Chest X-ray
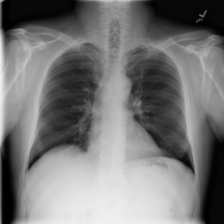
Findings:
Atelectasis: negative
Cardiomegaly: negative
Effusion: negative
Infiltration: negative
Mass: negative
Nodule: negative
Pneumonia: negative
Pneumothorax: negative
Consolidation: negative
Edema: negative
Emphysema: negative
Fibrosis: negative
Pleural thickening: negative
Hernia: negative